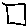
Label: square